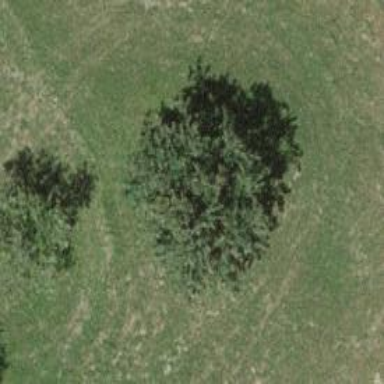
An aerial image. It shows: Beautiful tree in nature.